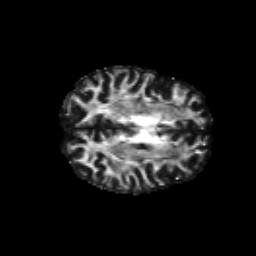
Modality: FA
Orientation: axial
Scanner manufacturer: siemens
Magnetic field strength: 3 T
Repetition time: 6.8 s
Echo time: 0.093 s